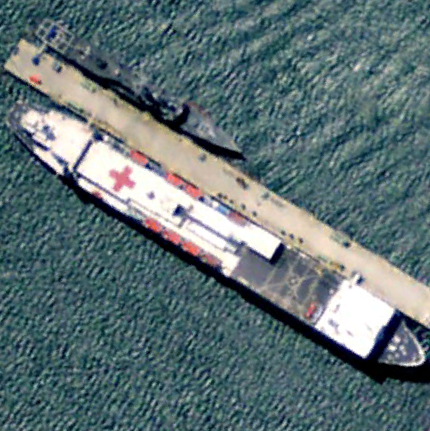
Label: Medical_ship